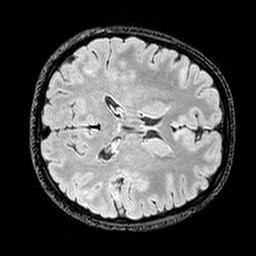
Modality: T2w
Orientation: axial
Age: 25
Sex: female
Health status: healthy
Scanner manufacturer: siemens
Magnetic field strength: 3 T
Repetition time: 5 s
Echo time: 0.396 s